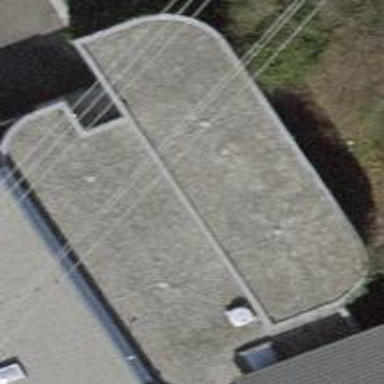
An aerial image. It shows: Service building.